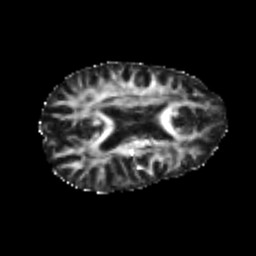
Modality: FA
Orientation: axial
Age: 24
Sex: female
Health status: healthy
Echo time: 0.074 s